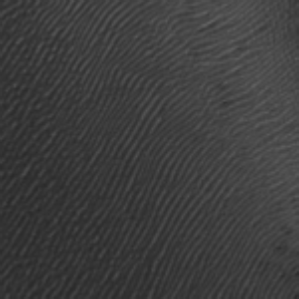
Label: frost